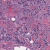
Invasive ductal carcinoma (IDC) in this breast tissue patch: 1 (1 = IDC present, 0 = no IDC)